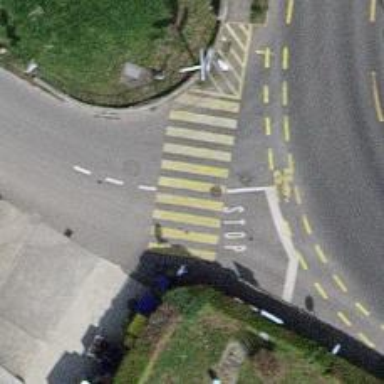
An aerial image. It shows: Marked zebra crossing on the road.